Question: The Search Bar in Windows 8.1 has a default search icon attached to it .
Like This

Is there any way i can get rid of that icon ?
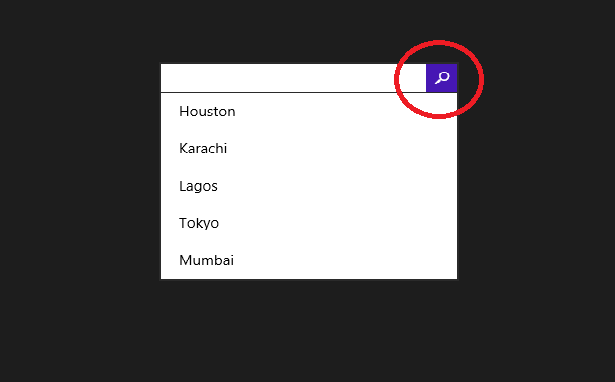
Answer: You need to edit style of SearchBox to remove search button.
Step 1 : <URL>
Step 2 : <URL> and Press Ok
Step 3 : <URL>
'''
<Style x:Key="SearchBoxStyle1" TargetType="SearchBox">
..........................
<Setter Property="Template">
<Setter.Value>
<ControlTemplate TargetType="SearchBox">
......
<Grid.ColumnDefinitions>
<ColumnDefinition/>
<ColumnDefinition Width="Auto"/>
</Grid.ColumnDefinitions>
<TextBox x:Name="SearchTextBox" BorderThickness="0" Background="Transparent" Foreground="{TemplateBinding Foreground}" FontWeight="{TemplateBinding FontWeight}" FontSize="{TemplateBinding FontSize}" FontFamily="{TemplateBinding FontFamily}" InputScope="Search" MinHeight="{ThemeResource SearchBoxTextBoxThemeMinHeight}" MaxLength="2048" Padding="{TemplateBinding Padding}" PlaceholderText="{TemplateBinding PlaceholderText}" Style="{StaticResource SearchTextBoxStyle}" TextWrapping="NoWrap" VerticalAlignment="Stretch"/>
<Button x:Name="SearchButton" Height="0" Width="0" AutomationProperties.AccessibilityView="Raw" Background="Transparent" Grid.Column="1" FontWeight="{ThemeResource SearchBoxButtonThemeFontWeight}" Style="{StaticResource SearchButtonStyle}"/>
.......
</Grid>
</ControlTemplate>
</Setter.Value>
</Setter>
</Style>
<SearchBox Height="35" Width="200" Style="{StaticResource SearchBoxStyle1}"/>
'''